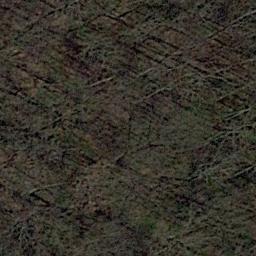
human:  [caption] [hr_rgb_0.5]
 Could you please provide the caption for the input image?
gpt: Many withered trees are in a forest .

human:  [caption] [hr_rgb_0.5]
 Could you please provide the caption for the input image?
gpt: The forest has some sparse green trees and the forest soil is deep yellow .

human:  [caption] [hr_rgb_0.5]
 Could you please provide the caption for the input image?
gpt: This is a dense forest .

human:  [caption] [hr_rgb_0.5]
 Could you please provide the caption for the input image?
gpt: The forest is full of dry trees .

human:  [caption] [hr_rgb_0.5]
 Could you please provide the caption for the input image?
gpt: A sparse forest with some withered trees .